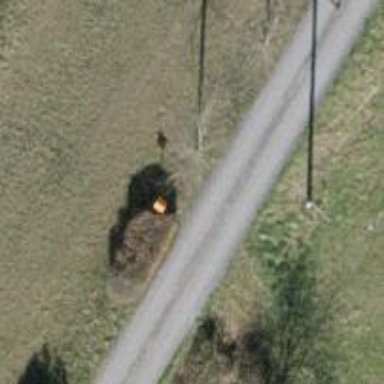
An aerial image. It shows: Pole supporting pipeline marker with roof cover.